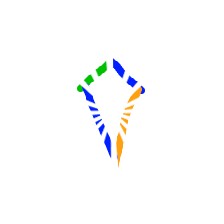
Shape: kite